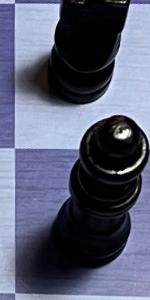
Label: Queen_Black